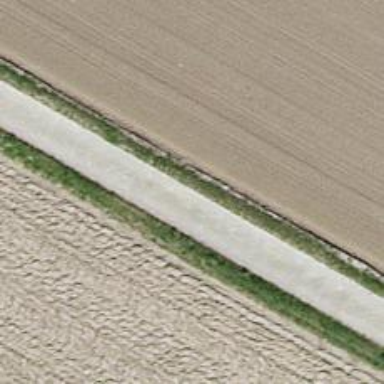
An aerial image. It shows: Well-maintained track road with grade 1 tracktype.